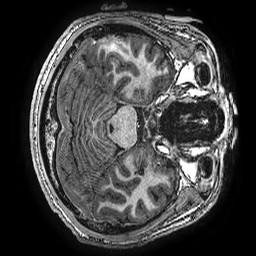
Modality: T1w
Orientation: axial
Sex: male
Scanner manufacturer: ge
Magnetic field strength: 3 T
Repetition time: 0.00766 s
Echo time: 0.003476 s